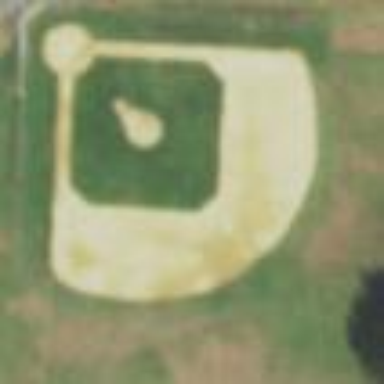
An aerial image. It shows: Baseball pitch for leisure land activities.